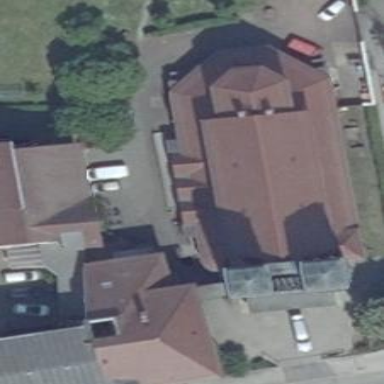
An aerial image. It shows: Modern church which is place of worship.